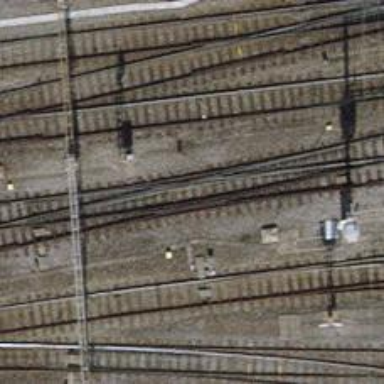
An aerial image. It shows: Railway switch.